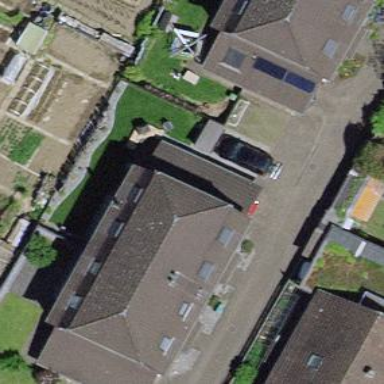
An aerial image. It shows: Semi-detached house.